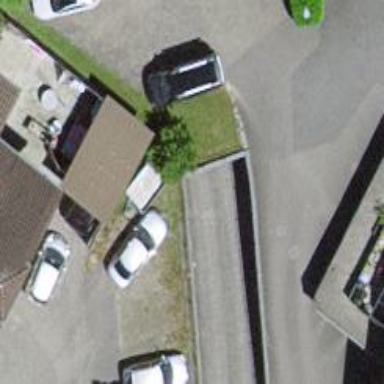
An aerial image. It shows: Parking entrance.